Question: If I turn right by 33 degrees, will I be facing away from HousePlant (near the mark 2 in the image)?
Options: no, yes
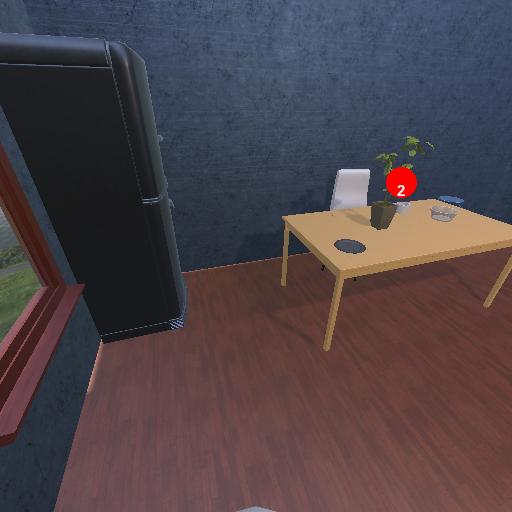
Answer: no